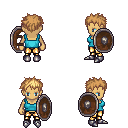
a pixel art fantasy rpg character, female body template, human, tanned skin, teal pirate shirt, gold greaves, light blonde bedhead hairstyle, metal boots, shield, four views (front, back, left, right), 2x2 character sprite sheet, small pixel art, hard edges, no anti-aliasing